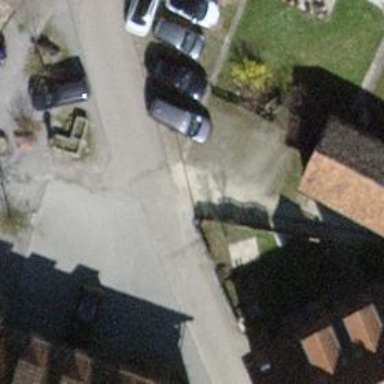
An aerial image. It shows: Residential road with asphalt surface.